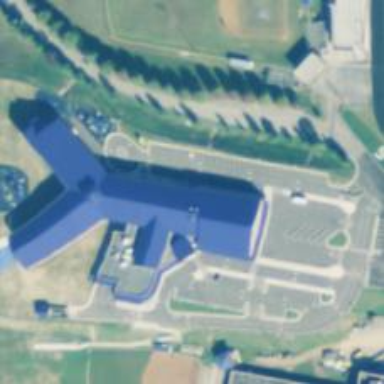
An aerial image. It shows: School building.